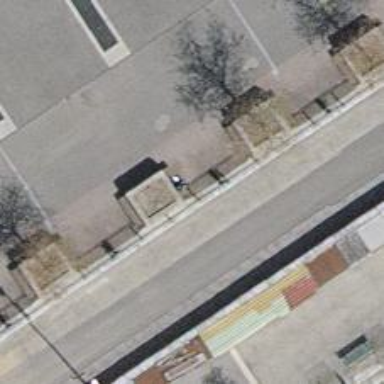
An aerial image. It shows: Brown bench in the vicinity.